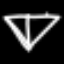
Label: diamond